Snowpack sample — Snodgrass Mountain, Crested Butte, Colorado (2/4/25, 12:06 PM MST)
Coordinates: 38.923, -106.968
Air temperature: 35 °F
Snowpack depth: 80 cm
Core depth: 40 cm
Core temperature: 32 °F
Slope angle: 14°, slope face: 78°
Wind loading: low
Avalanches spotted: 0
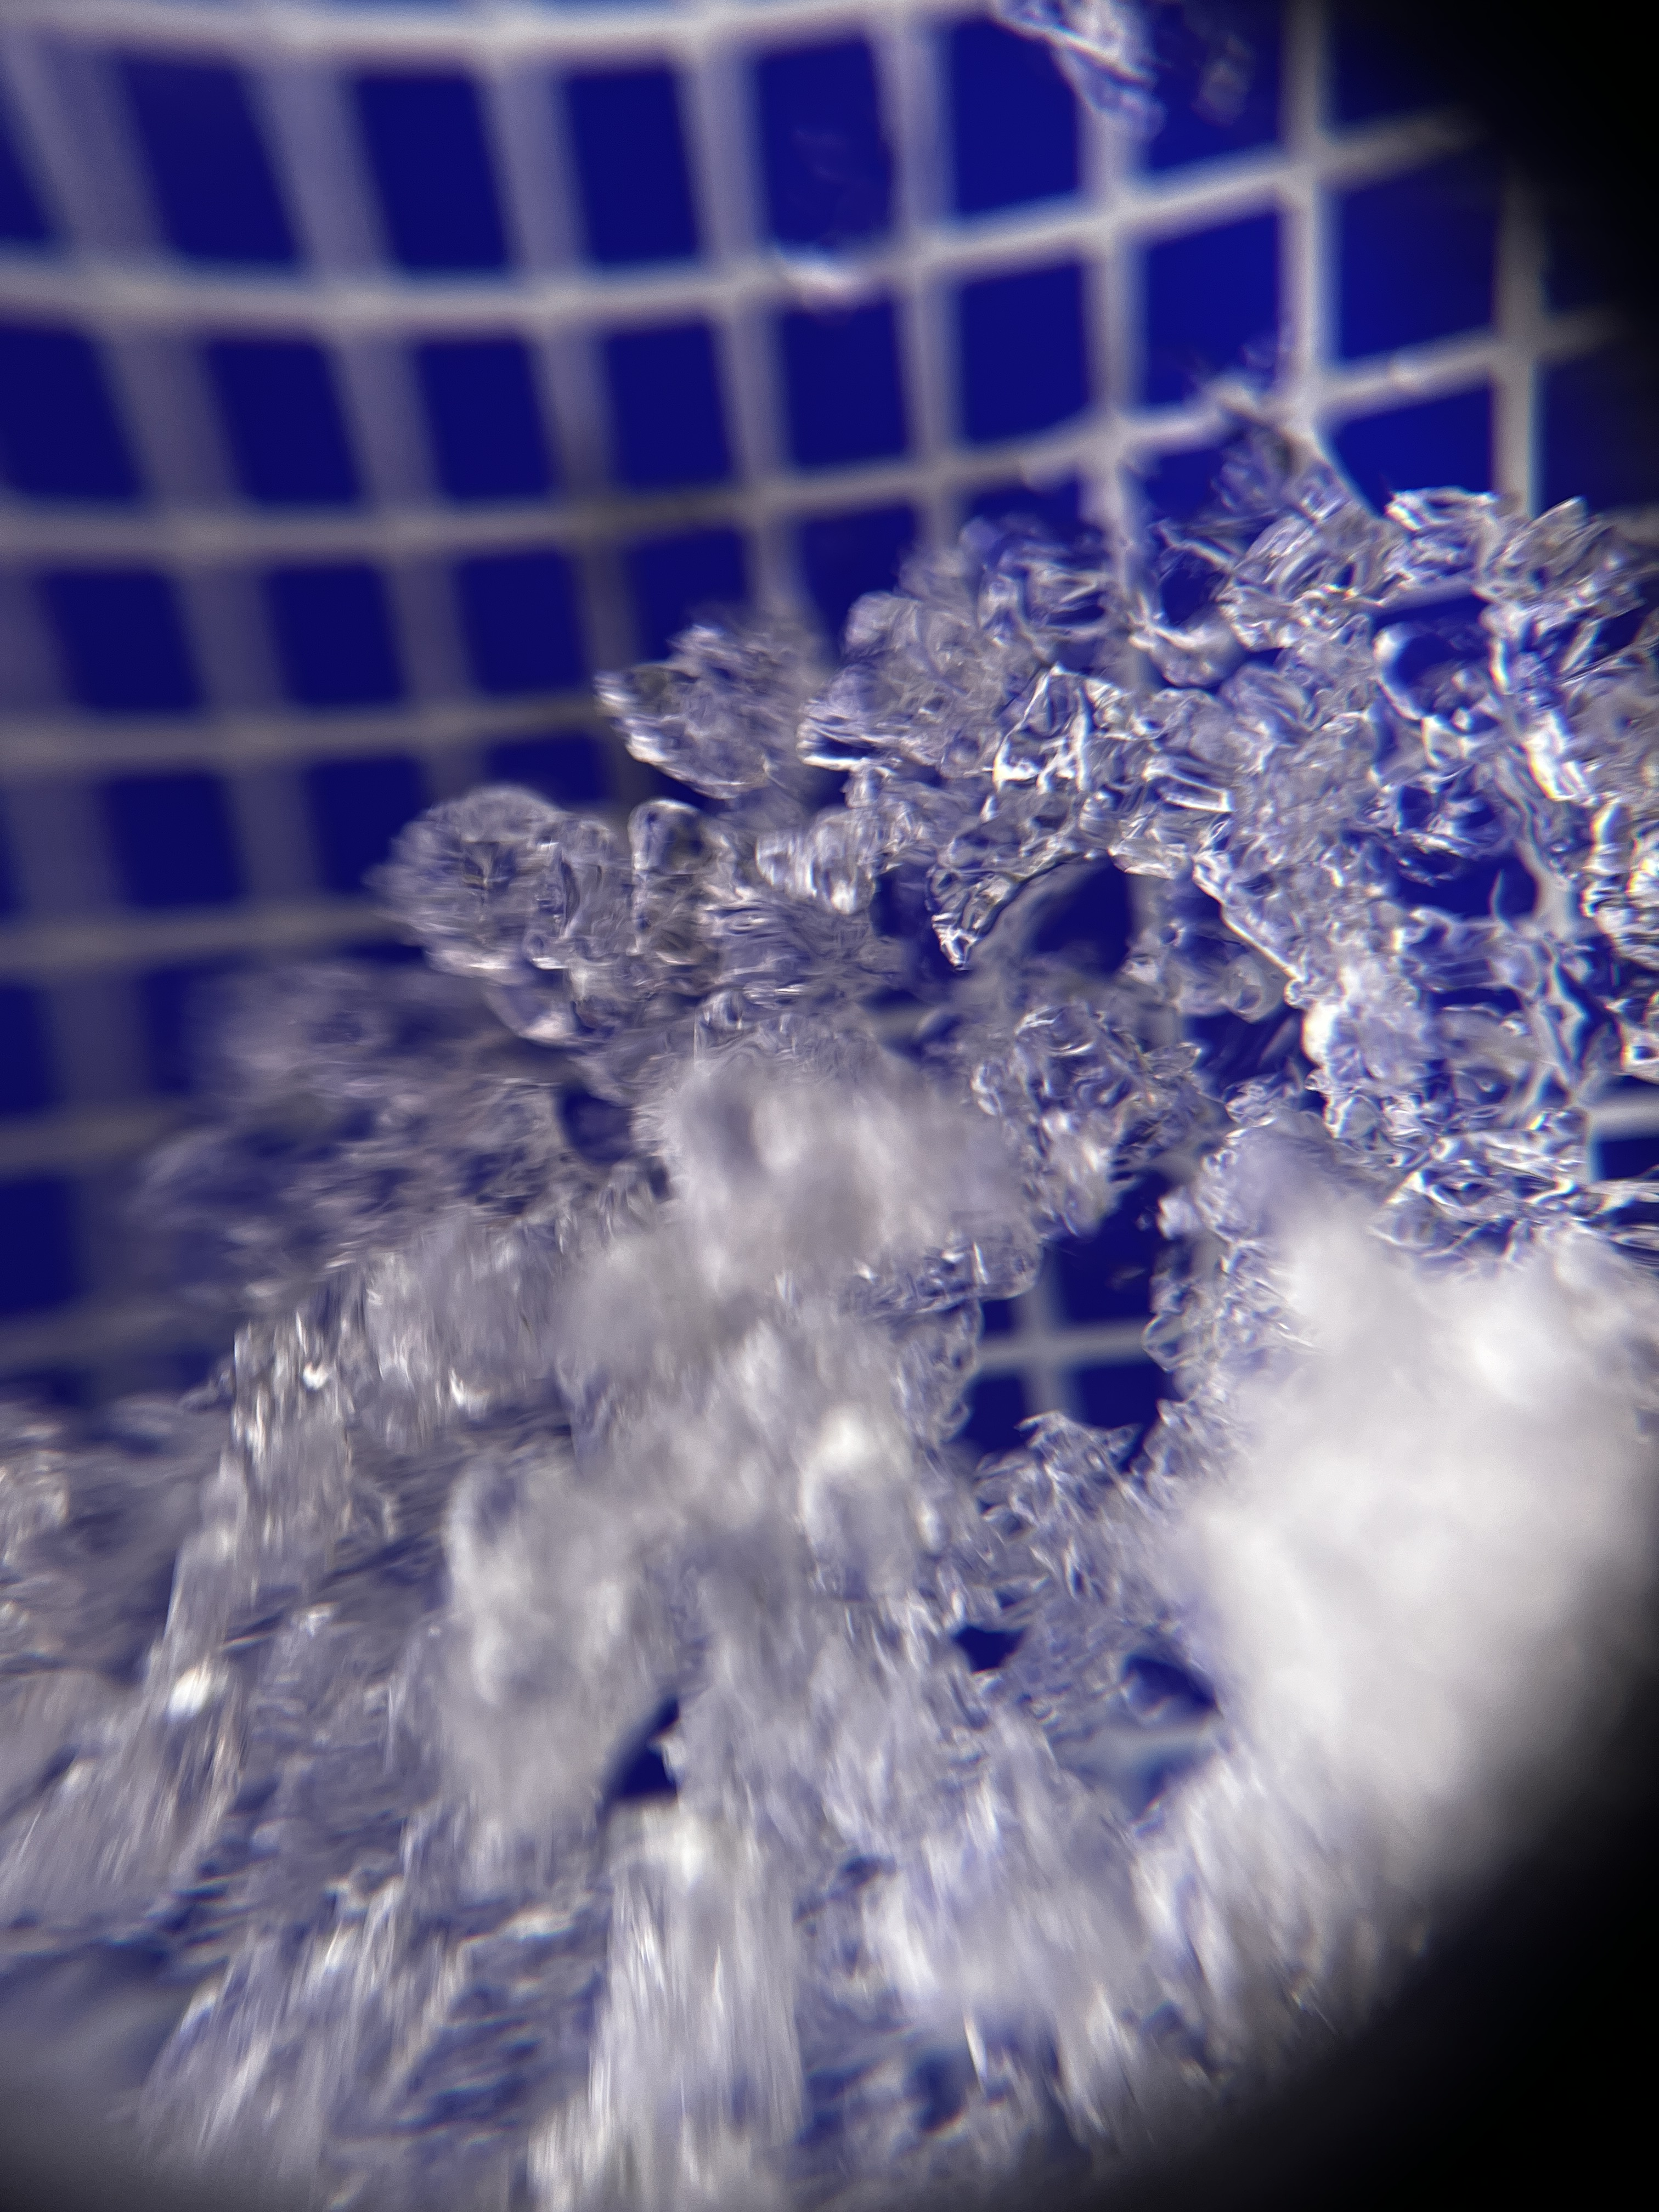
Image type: magnified_profile
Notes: No avalanches nearby, unusually warm weather for the last month reported by residents, Collected 25 yards from treeline